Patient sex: M
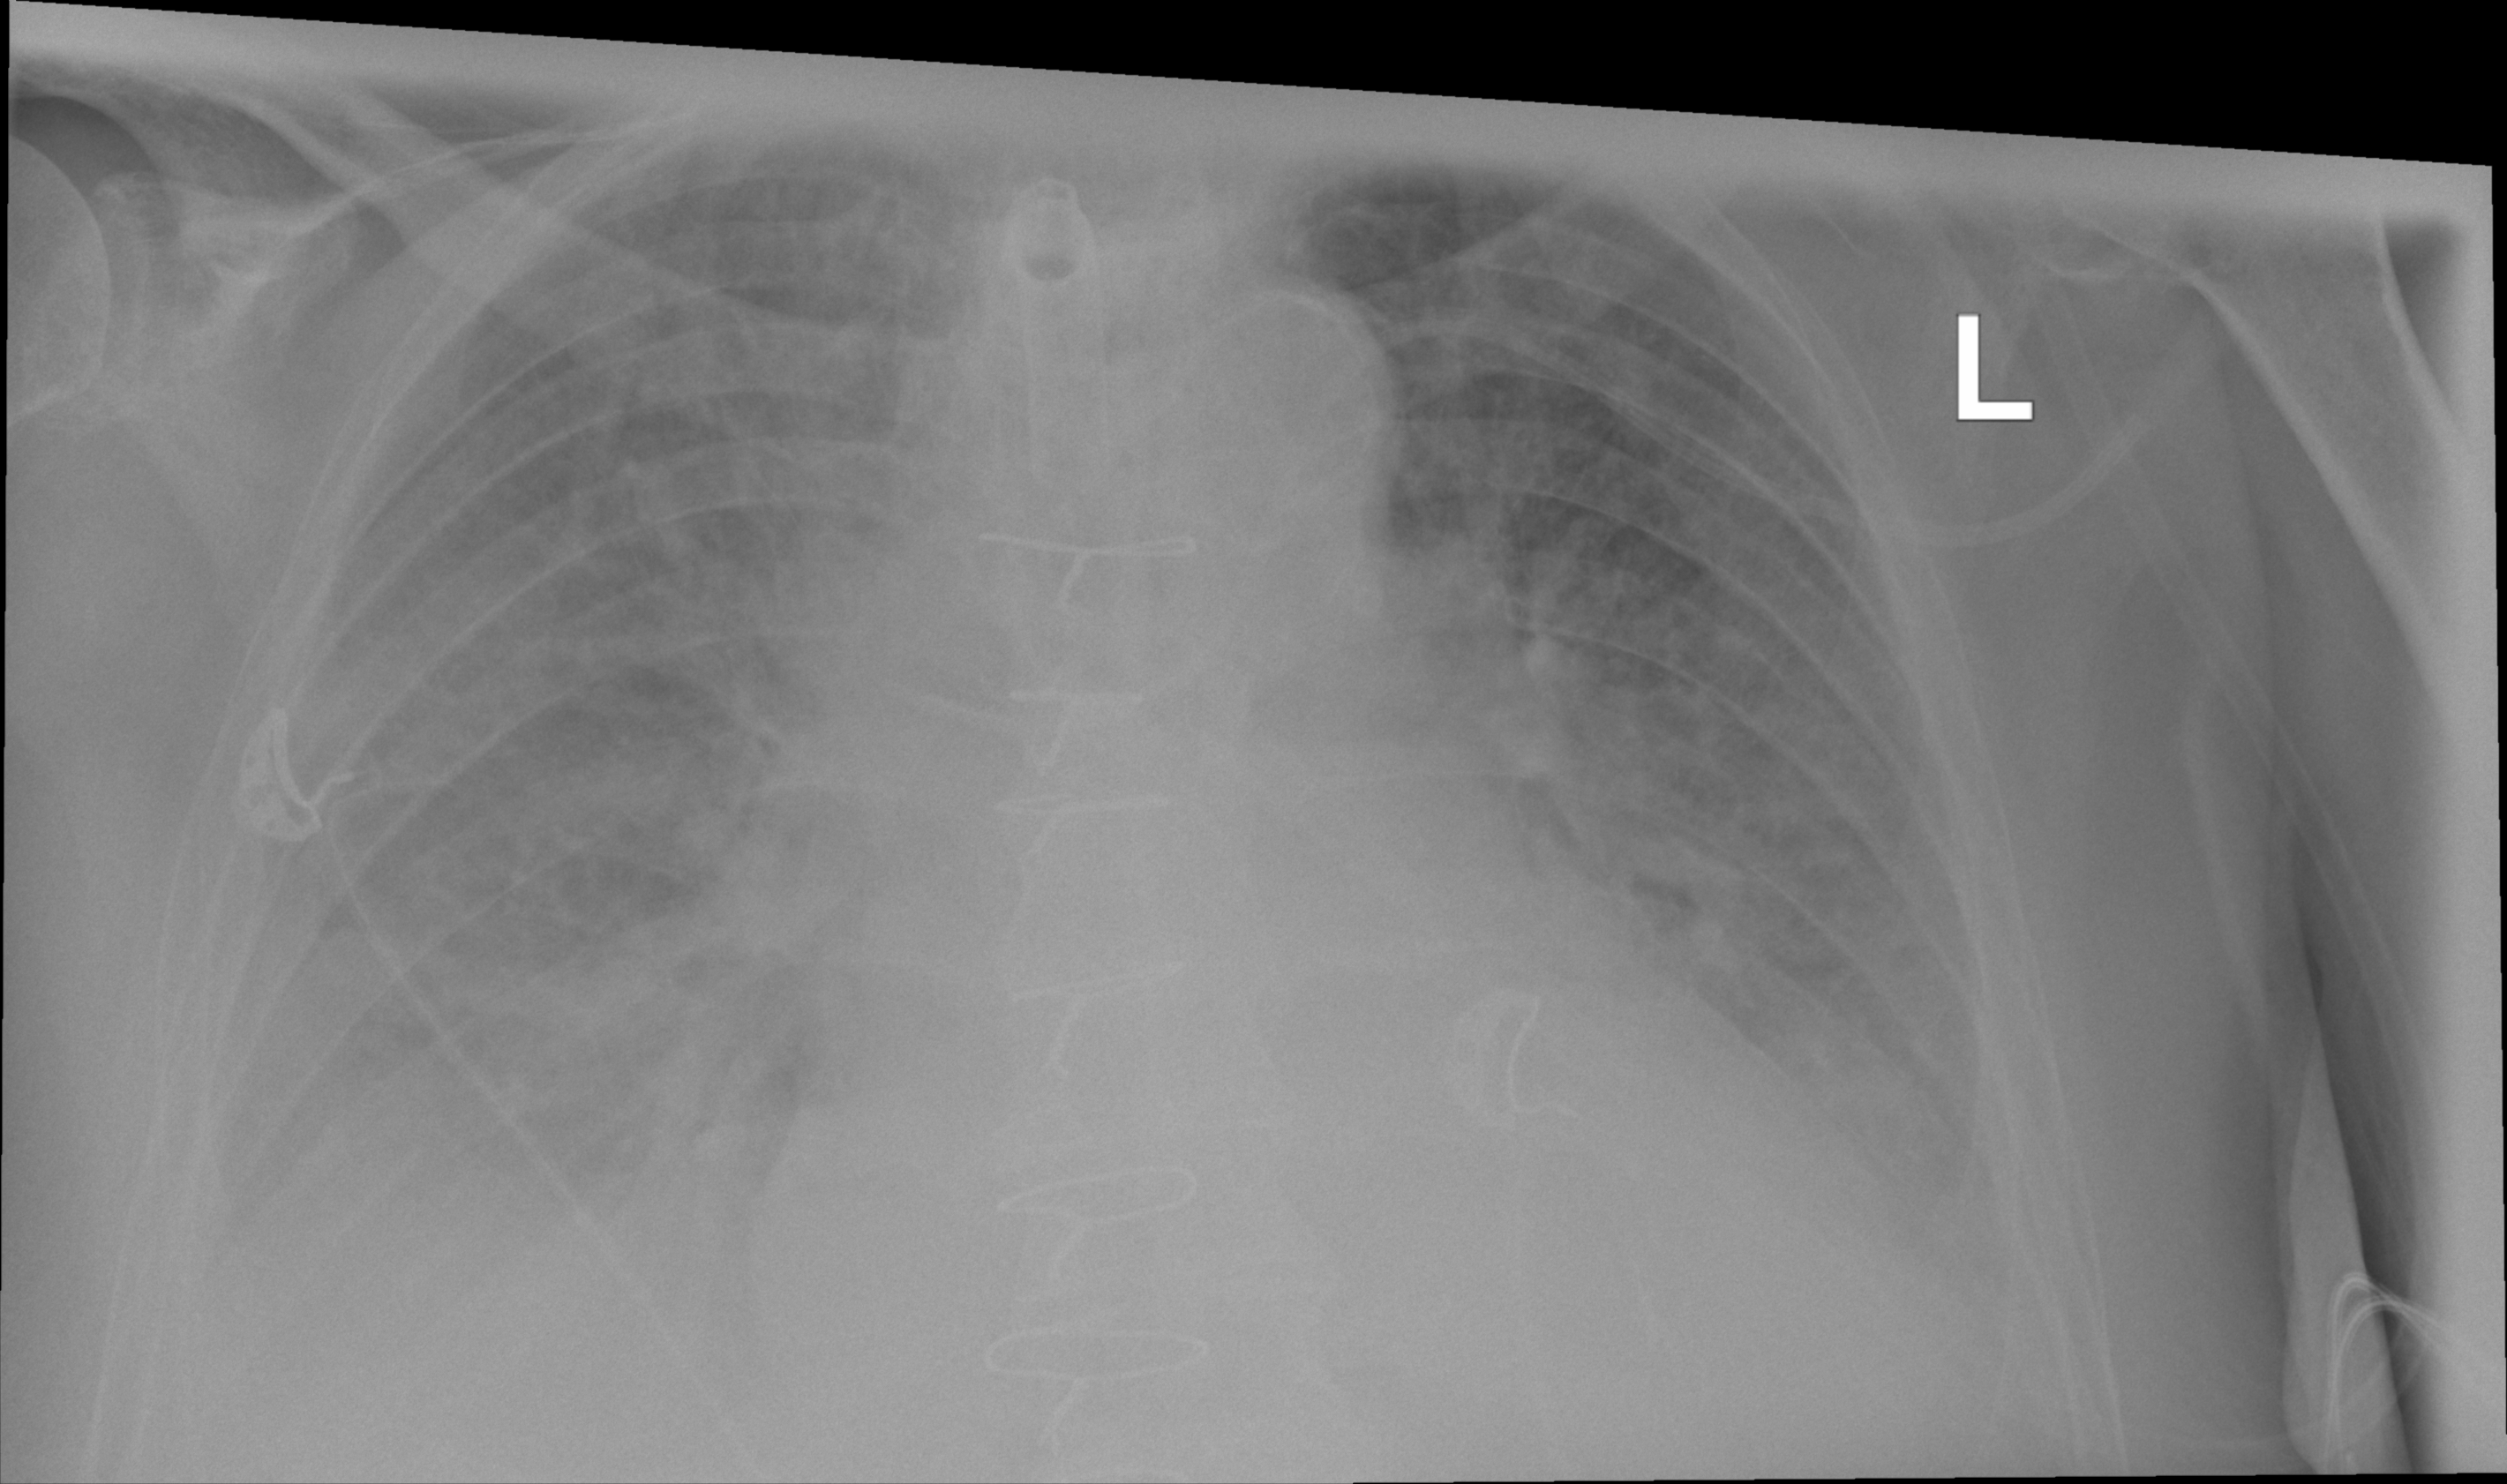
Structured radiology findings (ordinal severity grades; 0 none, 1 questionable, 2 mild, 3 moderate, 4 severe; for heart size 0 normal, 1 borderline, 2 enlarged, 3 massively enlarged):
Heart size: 2
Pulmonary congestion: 3
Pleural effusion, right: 3
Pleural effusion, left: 2
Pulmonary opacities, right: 2
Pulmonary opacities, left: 2
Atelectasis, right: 2
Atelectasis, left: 2